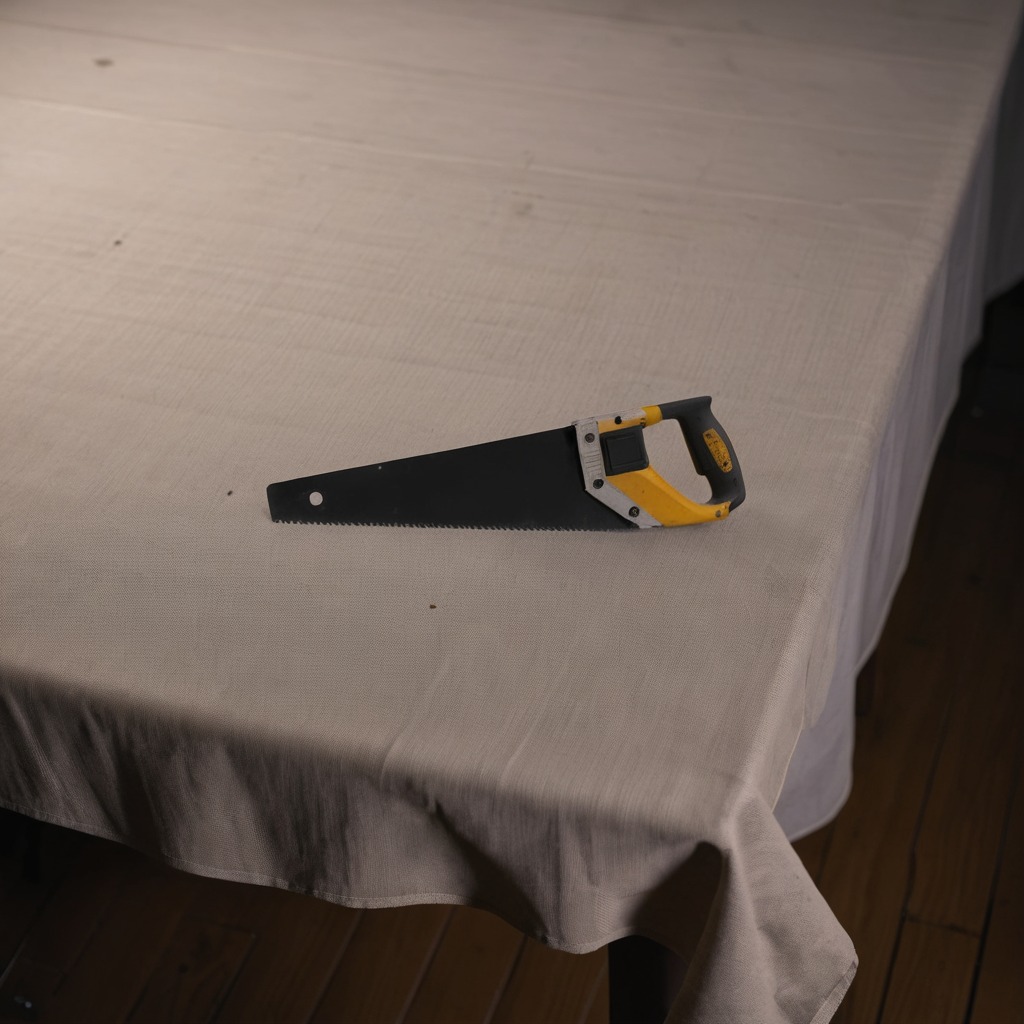
A metal saw is lying on the wooden table.